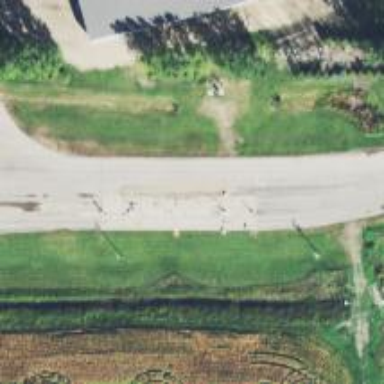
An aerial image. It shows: Service road with asphalt surface leading to weighbridge facility.